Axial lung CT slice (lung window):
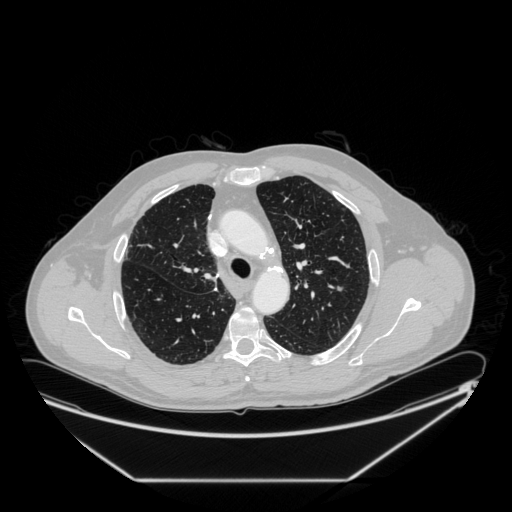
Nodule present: no